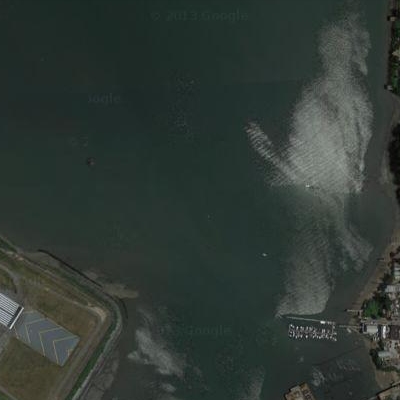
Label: dRiverLake